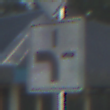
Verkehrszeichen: VerlaufVorfahrtsstrasse1
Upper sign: Vorfahrtsstrasse
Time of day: SunriseSunset
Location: Outdoor (Suburban)
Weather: PartlyCloudy
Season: NotSpecified
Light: Natural